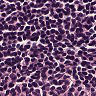
Metastatic tissue present: no